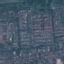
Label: Residential